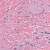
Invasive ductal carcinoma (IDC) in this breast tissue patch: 1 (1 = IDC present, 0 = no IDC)